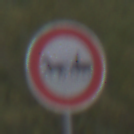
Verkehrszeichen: VerbotGespannfuhrwerke
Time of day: Midday
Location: Outdoor (Suburban)
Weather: Overcast
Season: NotSpecified
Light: Natural